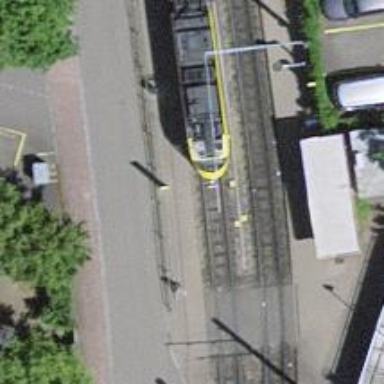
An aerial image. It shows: Tram stop with stop position for public transport.